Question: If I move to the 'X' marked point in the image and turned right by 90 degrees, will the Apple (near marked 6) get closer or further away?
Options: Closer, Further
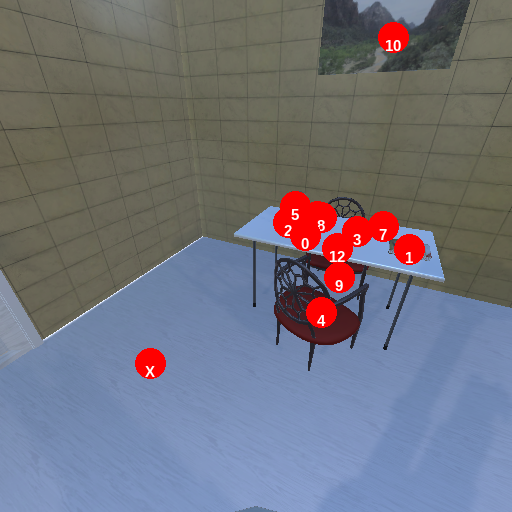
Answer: Closer